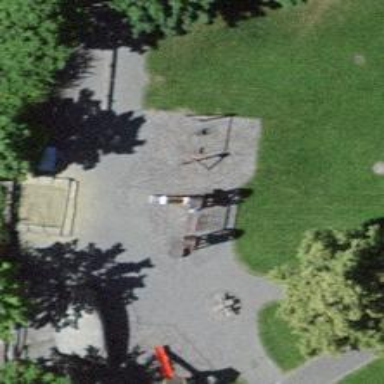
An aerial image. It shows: Playground with playhouse.